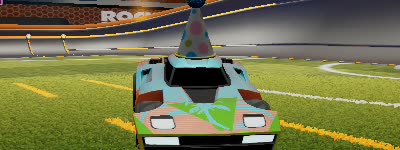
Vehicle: breakout